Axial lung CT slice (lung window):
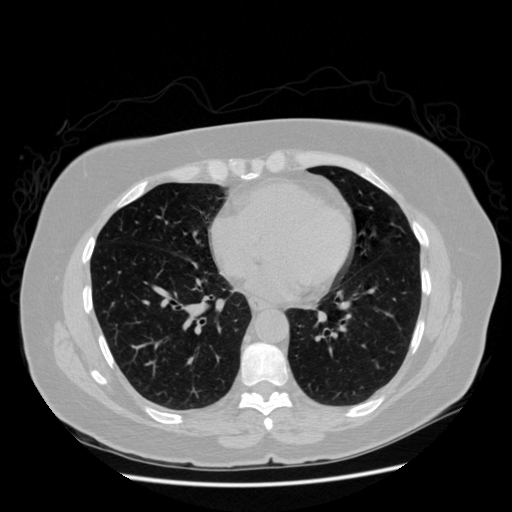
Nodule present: no